Field crop: maize
Growth stage: 2
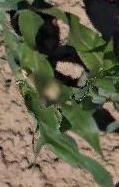
Species: maize